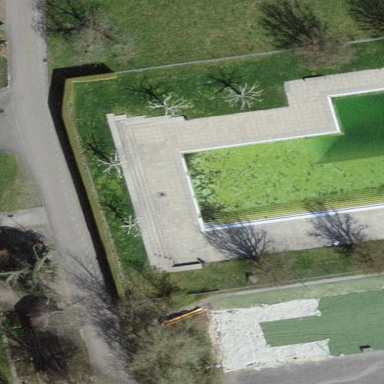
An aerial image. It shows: Swimming pool within leisure land area designed for swimming activities.